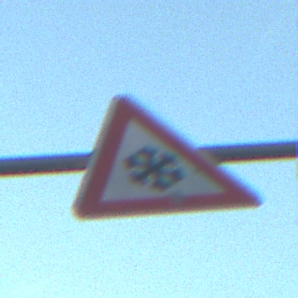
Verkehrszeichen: SchneeOderEisglaette
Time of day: MorningAfternoon
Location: Outdoor (Nature)
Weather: Clear
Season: NotSpecified
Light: Natural